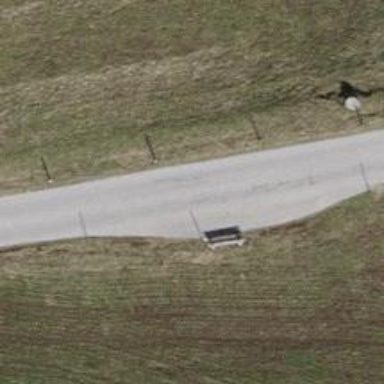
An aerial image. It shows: Bench.